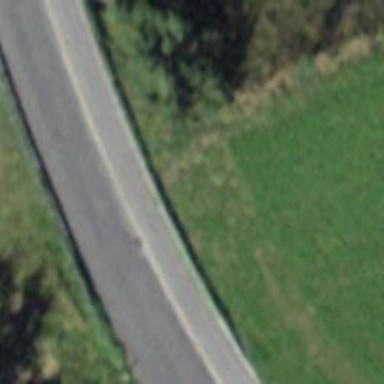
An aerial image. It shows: Asphalt sidewalk along the footway.